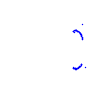
Particle: proton